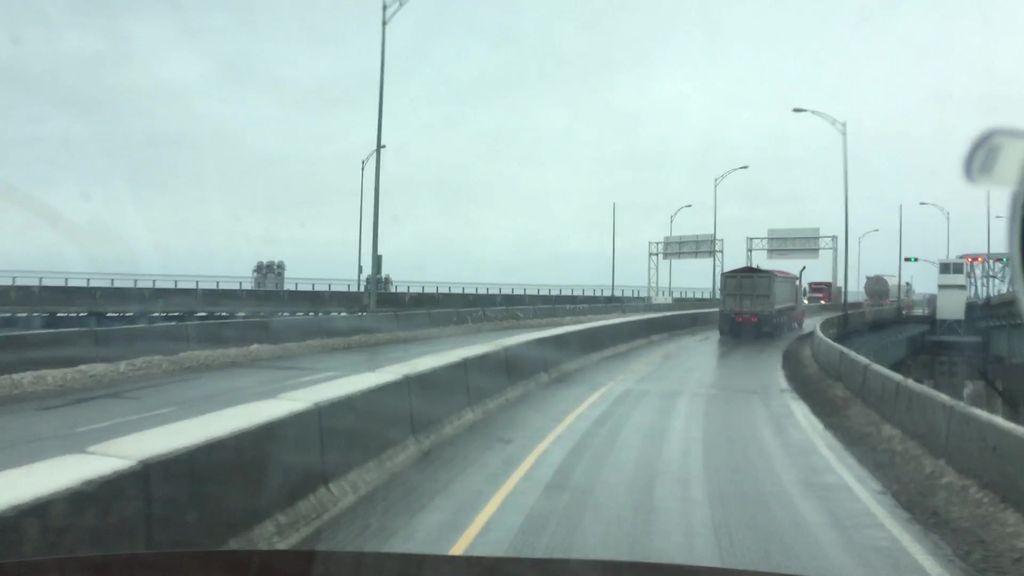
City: montreal